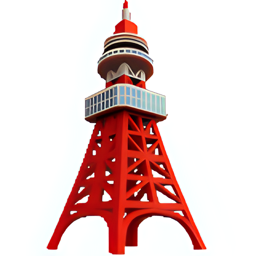
Name: tokyo tower
Emoji: 🗼
Group: Travel & Places
Sub-group: place-building